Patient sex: F
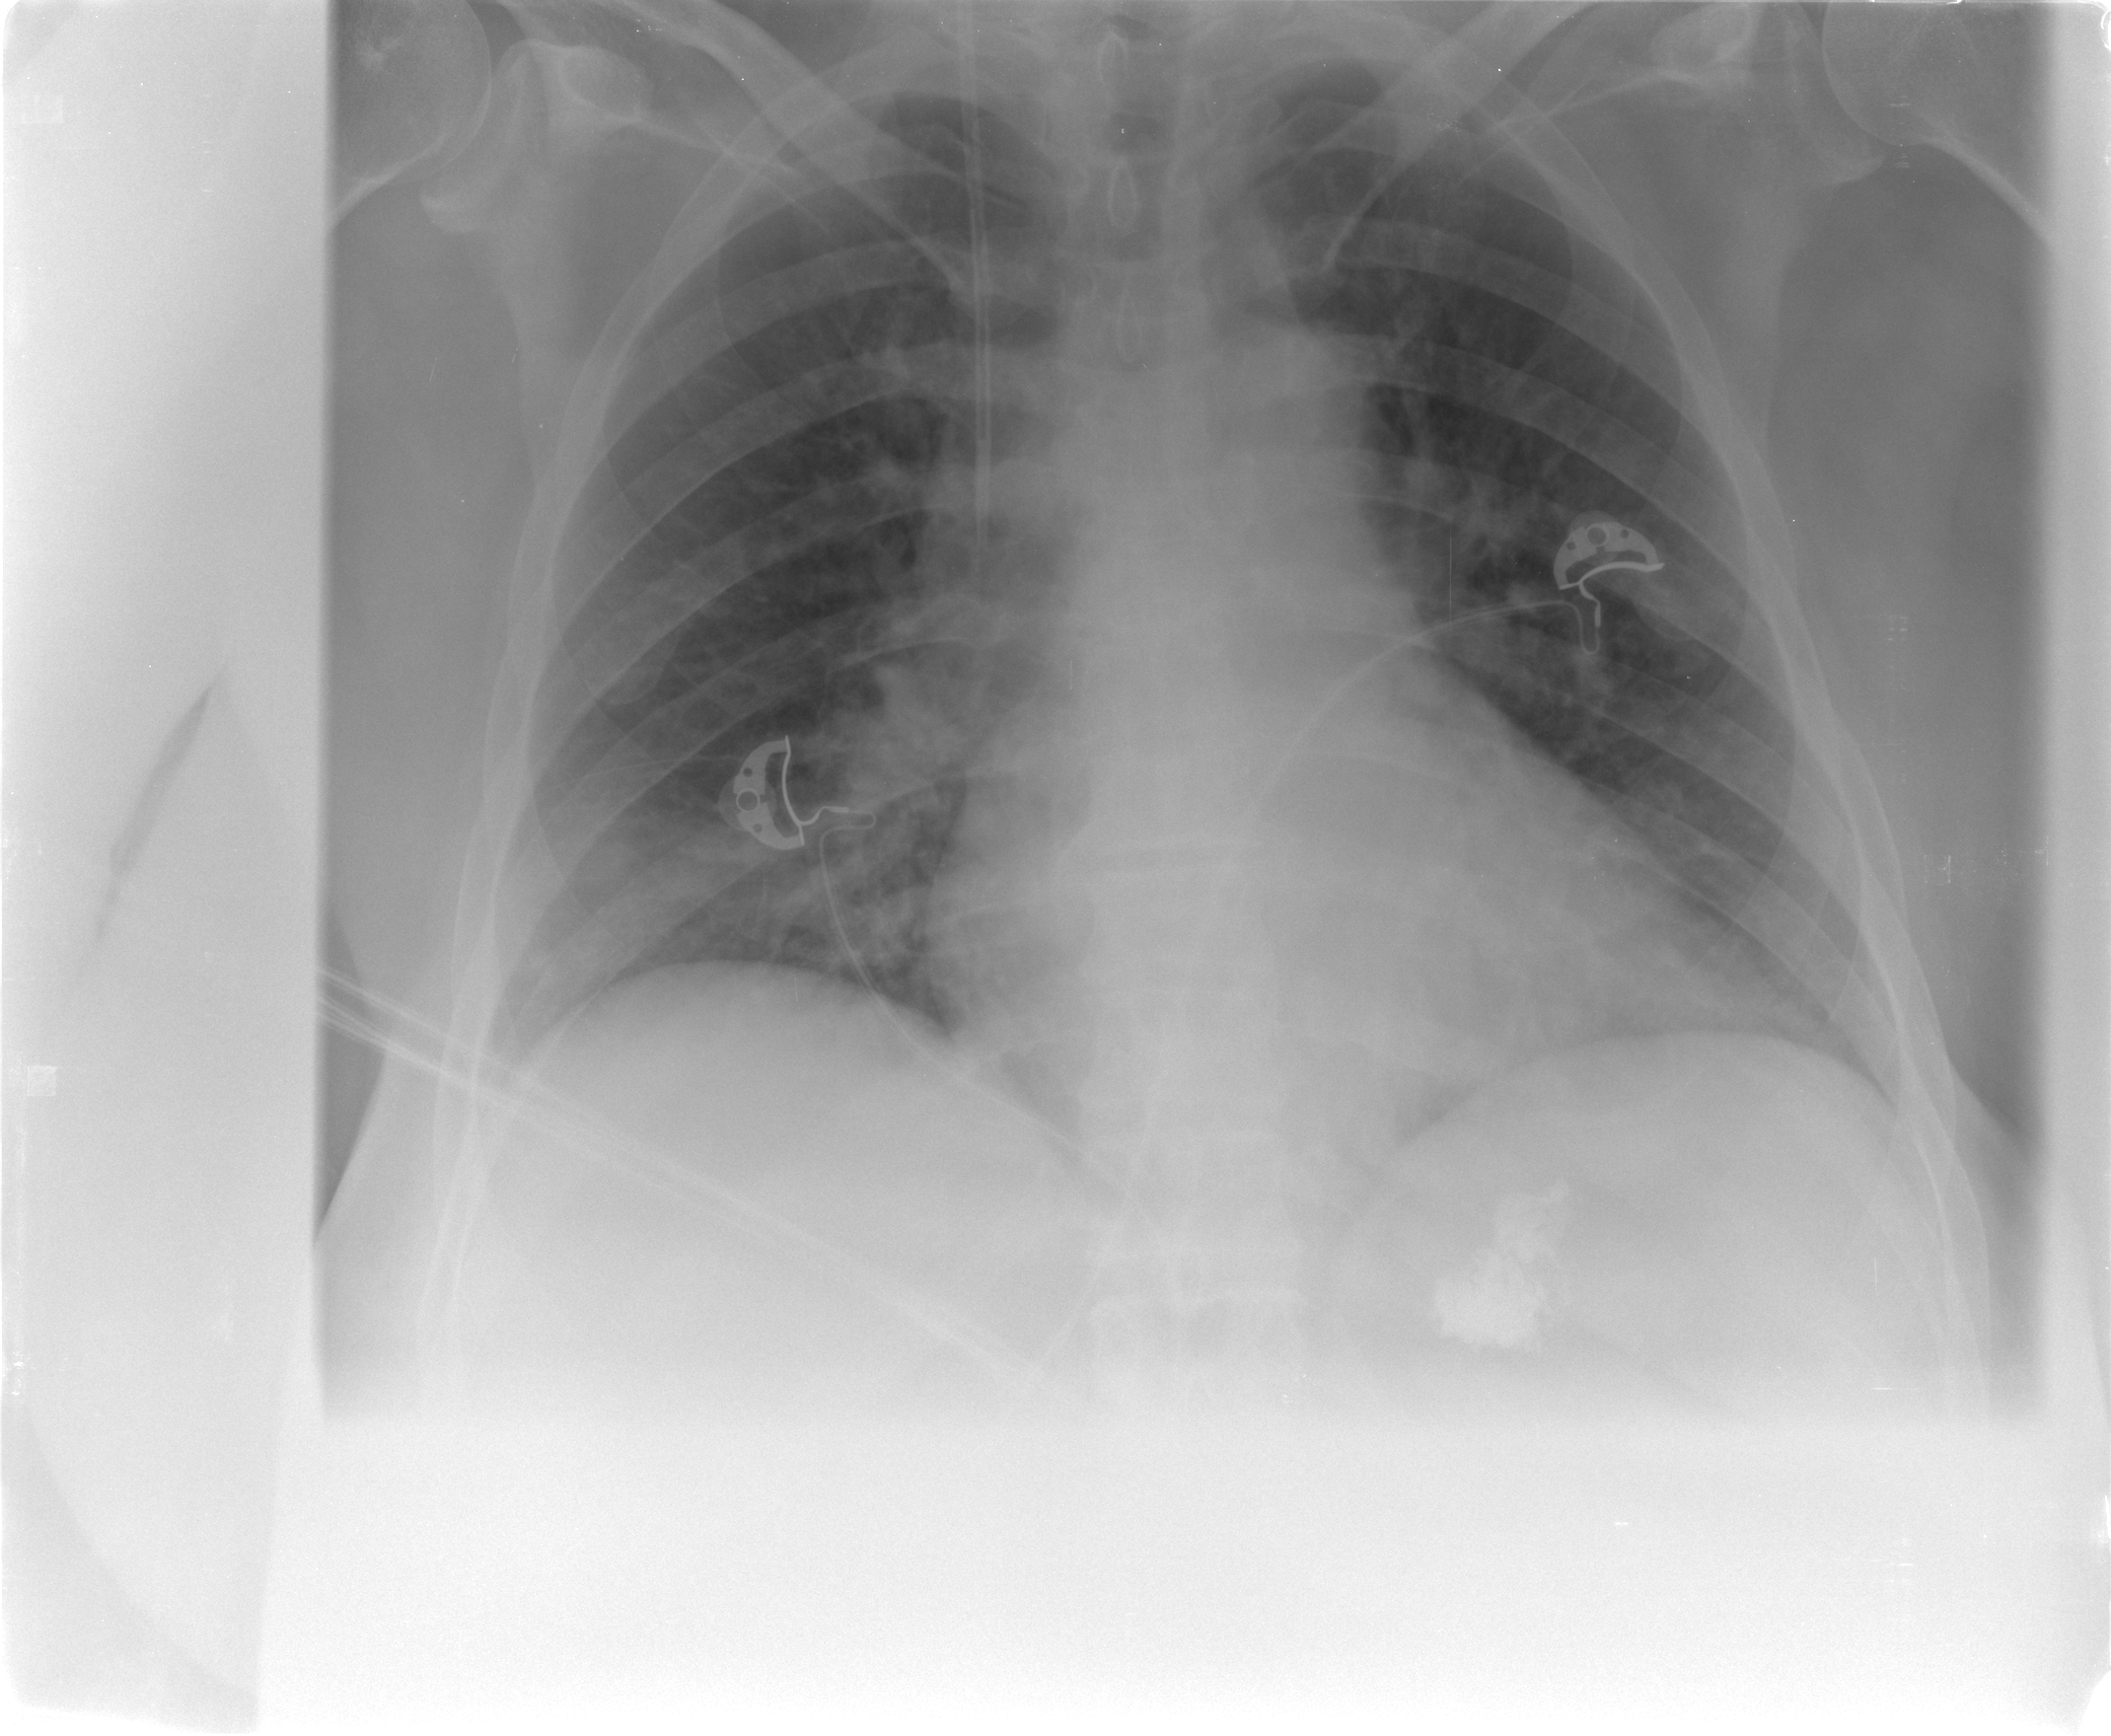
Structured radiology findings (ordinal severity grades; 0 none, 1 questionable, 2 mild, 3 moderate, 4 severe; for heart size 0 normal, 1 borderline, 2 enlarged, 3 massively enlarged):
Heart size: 2
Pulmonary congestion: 3
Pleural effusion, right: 0
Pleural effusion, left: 0
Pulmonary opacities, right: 0
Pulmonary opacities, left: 0
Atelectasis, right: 2
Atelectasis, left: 2